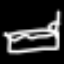
Label: bed